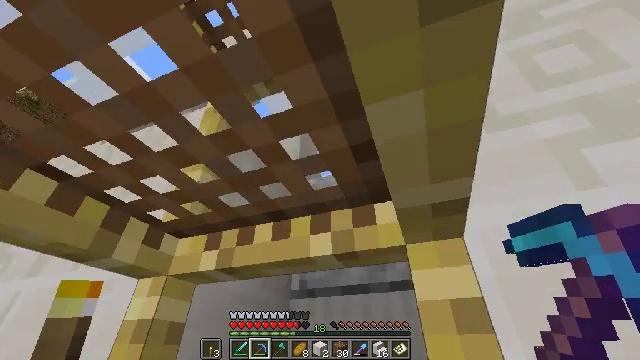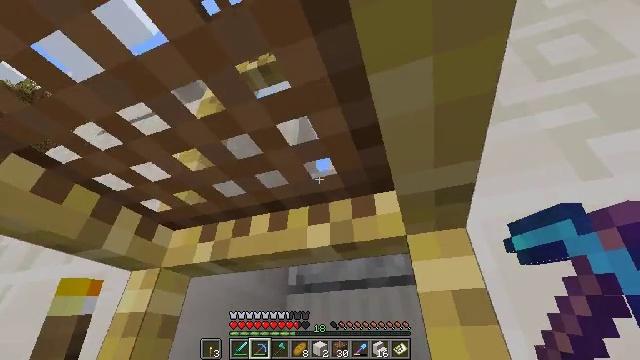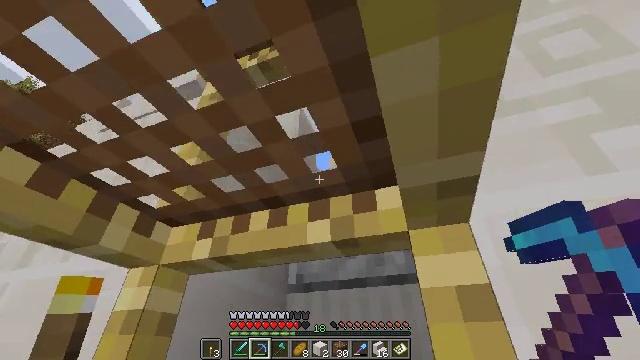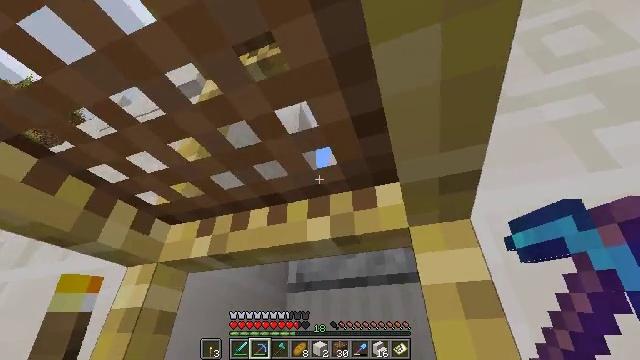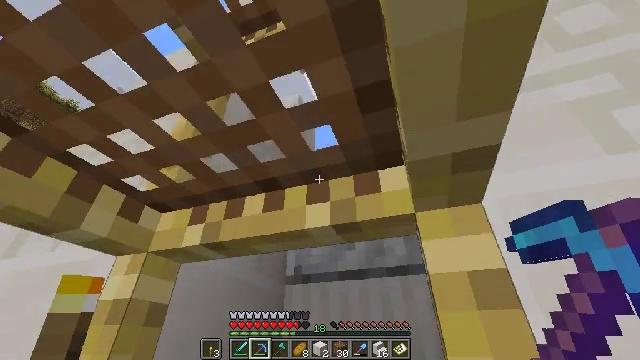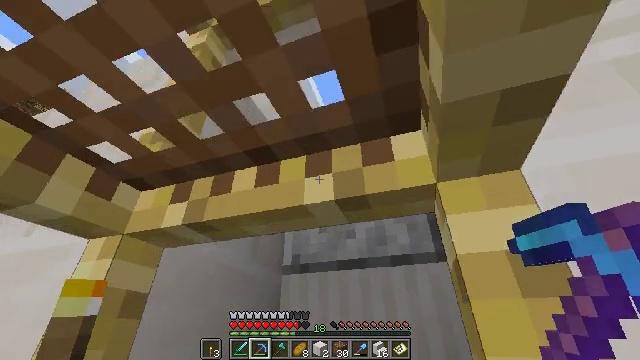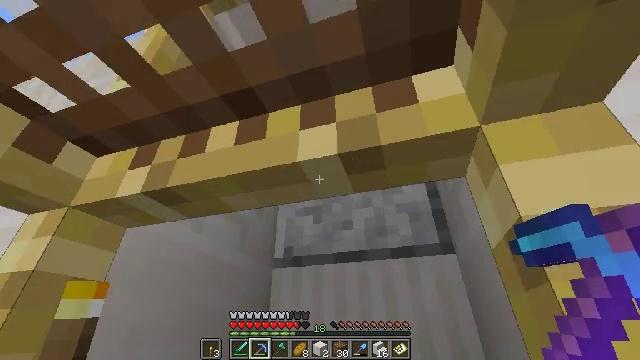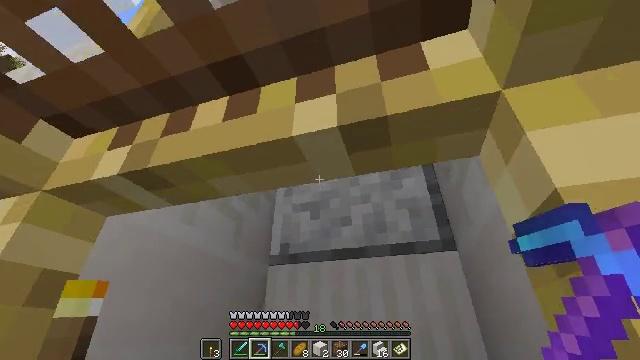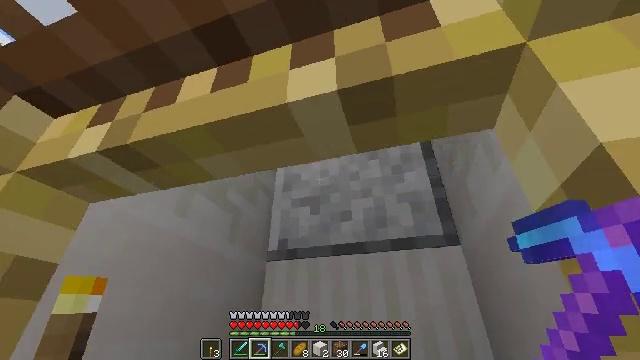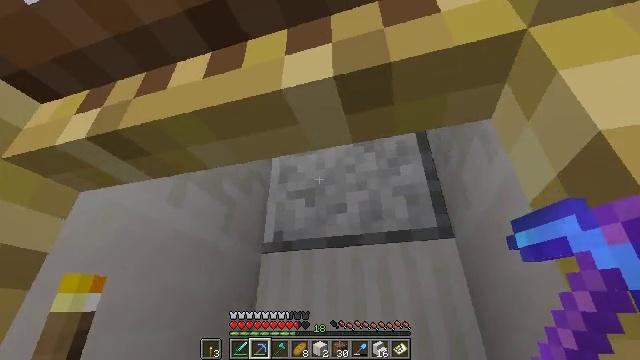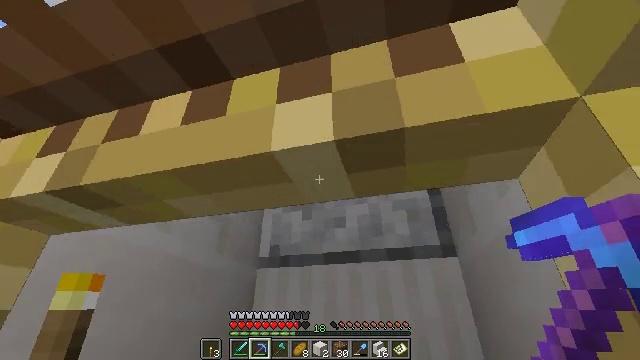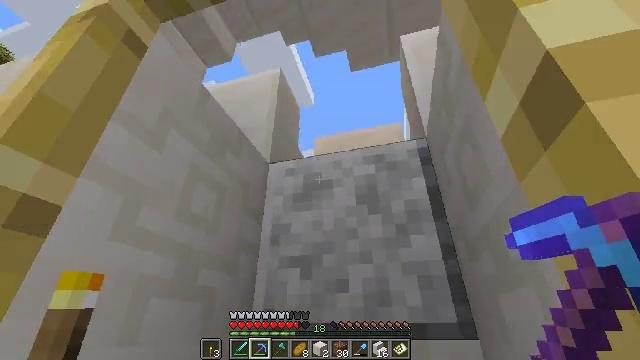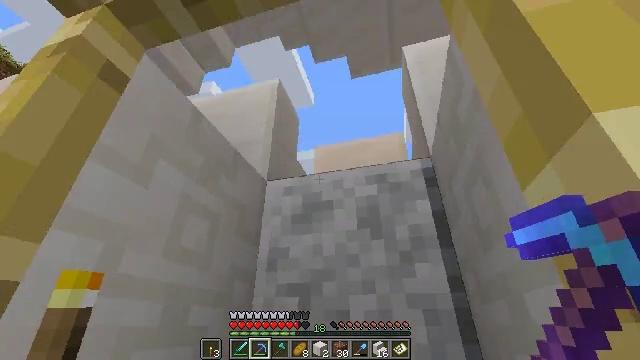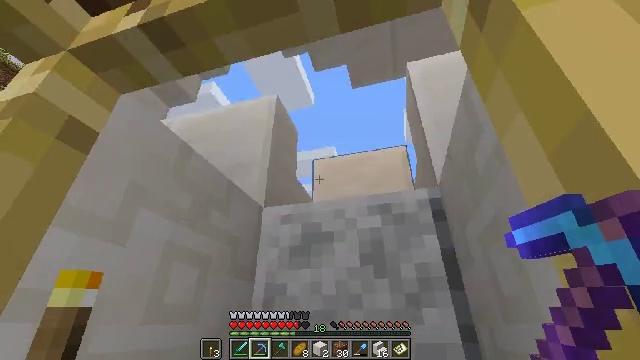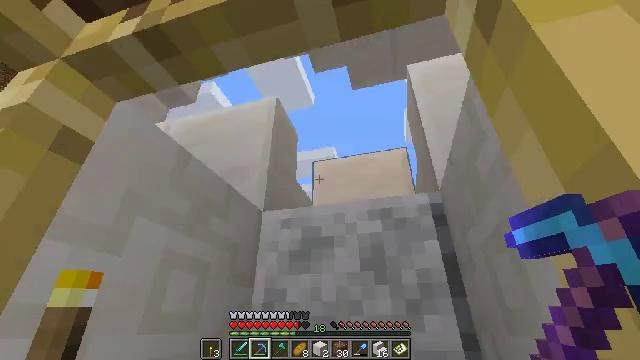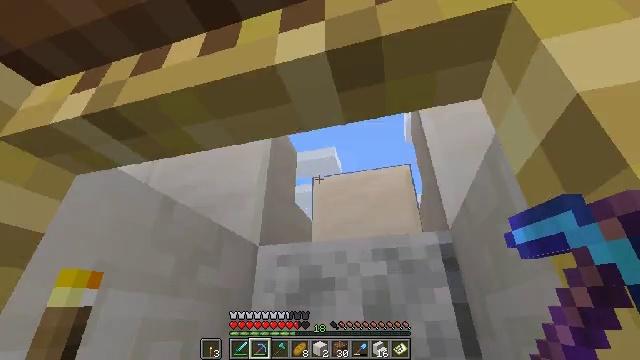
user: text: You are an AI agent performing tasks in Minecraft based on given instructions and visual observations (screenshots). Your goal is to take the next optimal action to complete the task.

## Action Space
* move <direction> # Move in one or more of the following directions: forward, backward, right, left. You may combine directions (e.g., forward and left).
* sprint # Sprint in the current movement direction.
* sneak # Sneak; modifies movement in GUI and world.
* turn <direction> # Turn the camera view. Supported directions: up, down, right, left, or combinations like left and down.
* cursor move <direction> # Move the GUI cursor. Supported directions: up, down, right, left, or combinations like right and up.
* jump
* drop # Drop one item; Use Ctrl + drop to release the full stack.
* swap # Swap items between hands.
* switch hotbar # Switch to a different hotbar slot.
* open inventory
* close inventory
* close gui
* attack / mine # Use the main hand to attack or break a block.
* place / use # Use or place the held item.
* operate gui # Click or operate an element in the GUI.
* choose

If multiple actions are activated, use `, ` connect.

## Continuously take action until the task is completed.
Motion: motion action
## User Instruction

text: Collect quartz stairs by mining.
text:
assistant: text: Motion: no_op
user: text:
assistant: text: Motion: no_op
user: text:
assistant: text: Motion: no_op
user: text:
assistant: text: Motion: move forward, turn down
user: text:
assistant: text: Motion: move forward, turn down
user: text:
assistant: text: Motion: turn right
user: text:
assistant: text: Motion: no_op
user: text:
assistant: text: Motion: no_op
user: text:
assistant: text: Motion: turn right and down
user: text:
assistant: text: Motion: jump
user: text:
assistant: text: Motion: jump
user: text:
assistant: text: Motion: jump
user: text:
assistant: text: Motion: jump
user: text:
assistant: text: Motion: jump
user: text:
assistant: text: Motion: jump
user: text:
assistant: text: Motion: jump
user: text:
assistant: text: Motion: jump
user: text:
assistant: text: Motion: jump
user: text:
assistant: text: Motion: jump
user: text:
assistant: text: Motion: jump
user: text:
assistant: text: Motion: jump
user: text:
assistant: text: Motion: jump
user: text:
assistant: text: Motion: jump
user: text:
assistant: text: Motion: jump
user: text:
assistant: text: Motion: jump
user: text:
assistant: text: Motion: turn left and up, jump
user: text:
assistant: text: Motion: turn left and up, jump
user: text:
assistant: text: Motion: turn left, jump
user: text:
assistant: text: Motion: turn left and down, jump
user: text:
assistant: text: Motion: turn left and down, jump